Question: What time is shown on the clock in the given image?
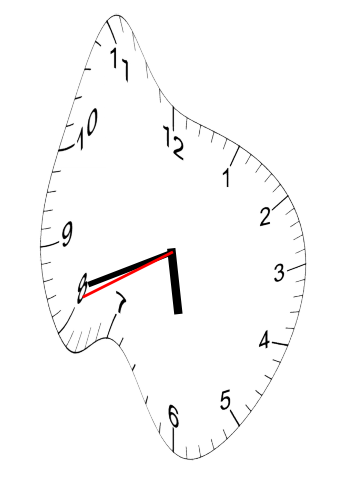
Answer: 05:41:41